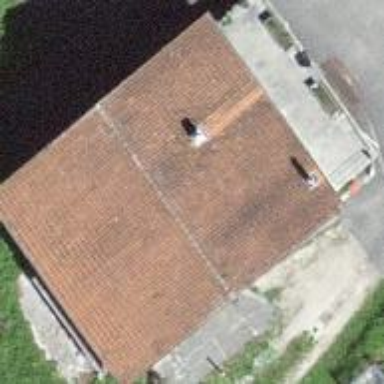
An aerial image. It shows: Residential building.